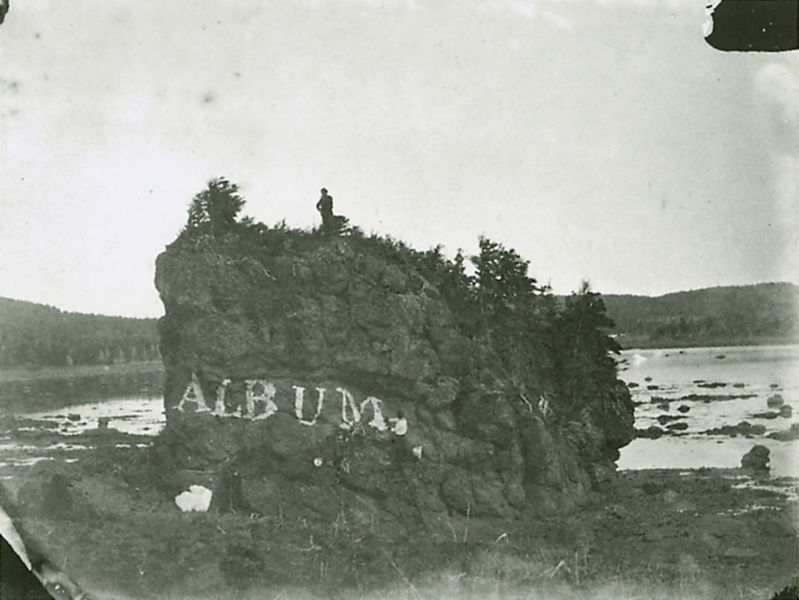
Titel: Rochers à Terre-Neuve
Künstler: P.-E. Miot
Schlagwörter: baum, felsen, himmel, mann, meer, wasser, weiß, wolken, bäume, landschaft, see, ufer, grau, schwarz, gras, mensch, stehen, stein, steine, horizont, natur, wind, busch, büsche, gebüsch, figur, person, wald, küste, schrift, fels, nebel, foto, fotografie, bedeckt, haufen, schwarz-weiß, sumpf, flecken, moor, fotographie, gedämpft, aktion, album, klumpen